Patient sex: M
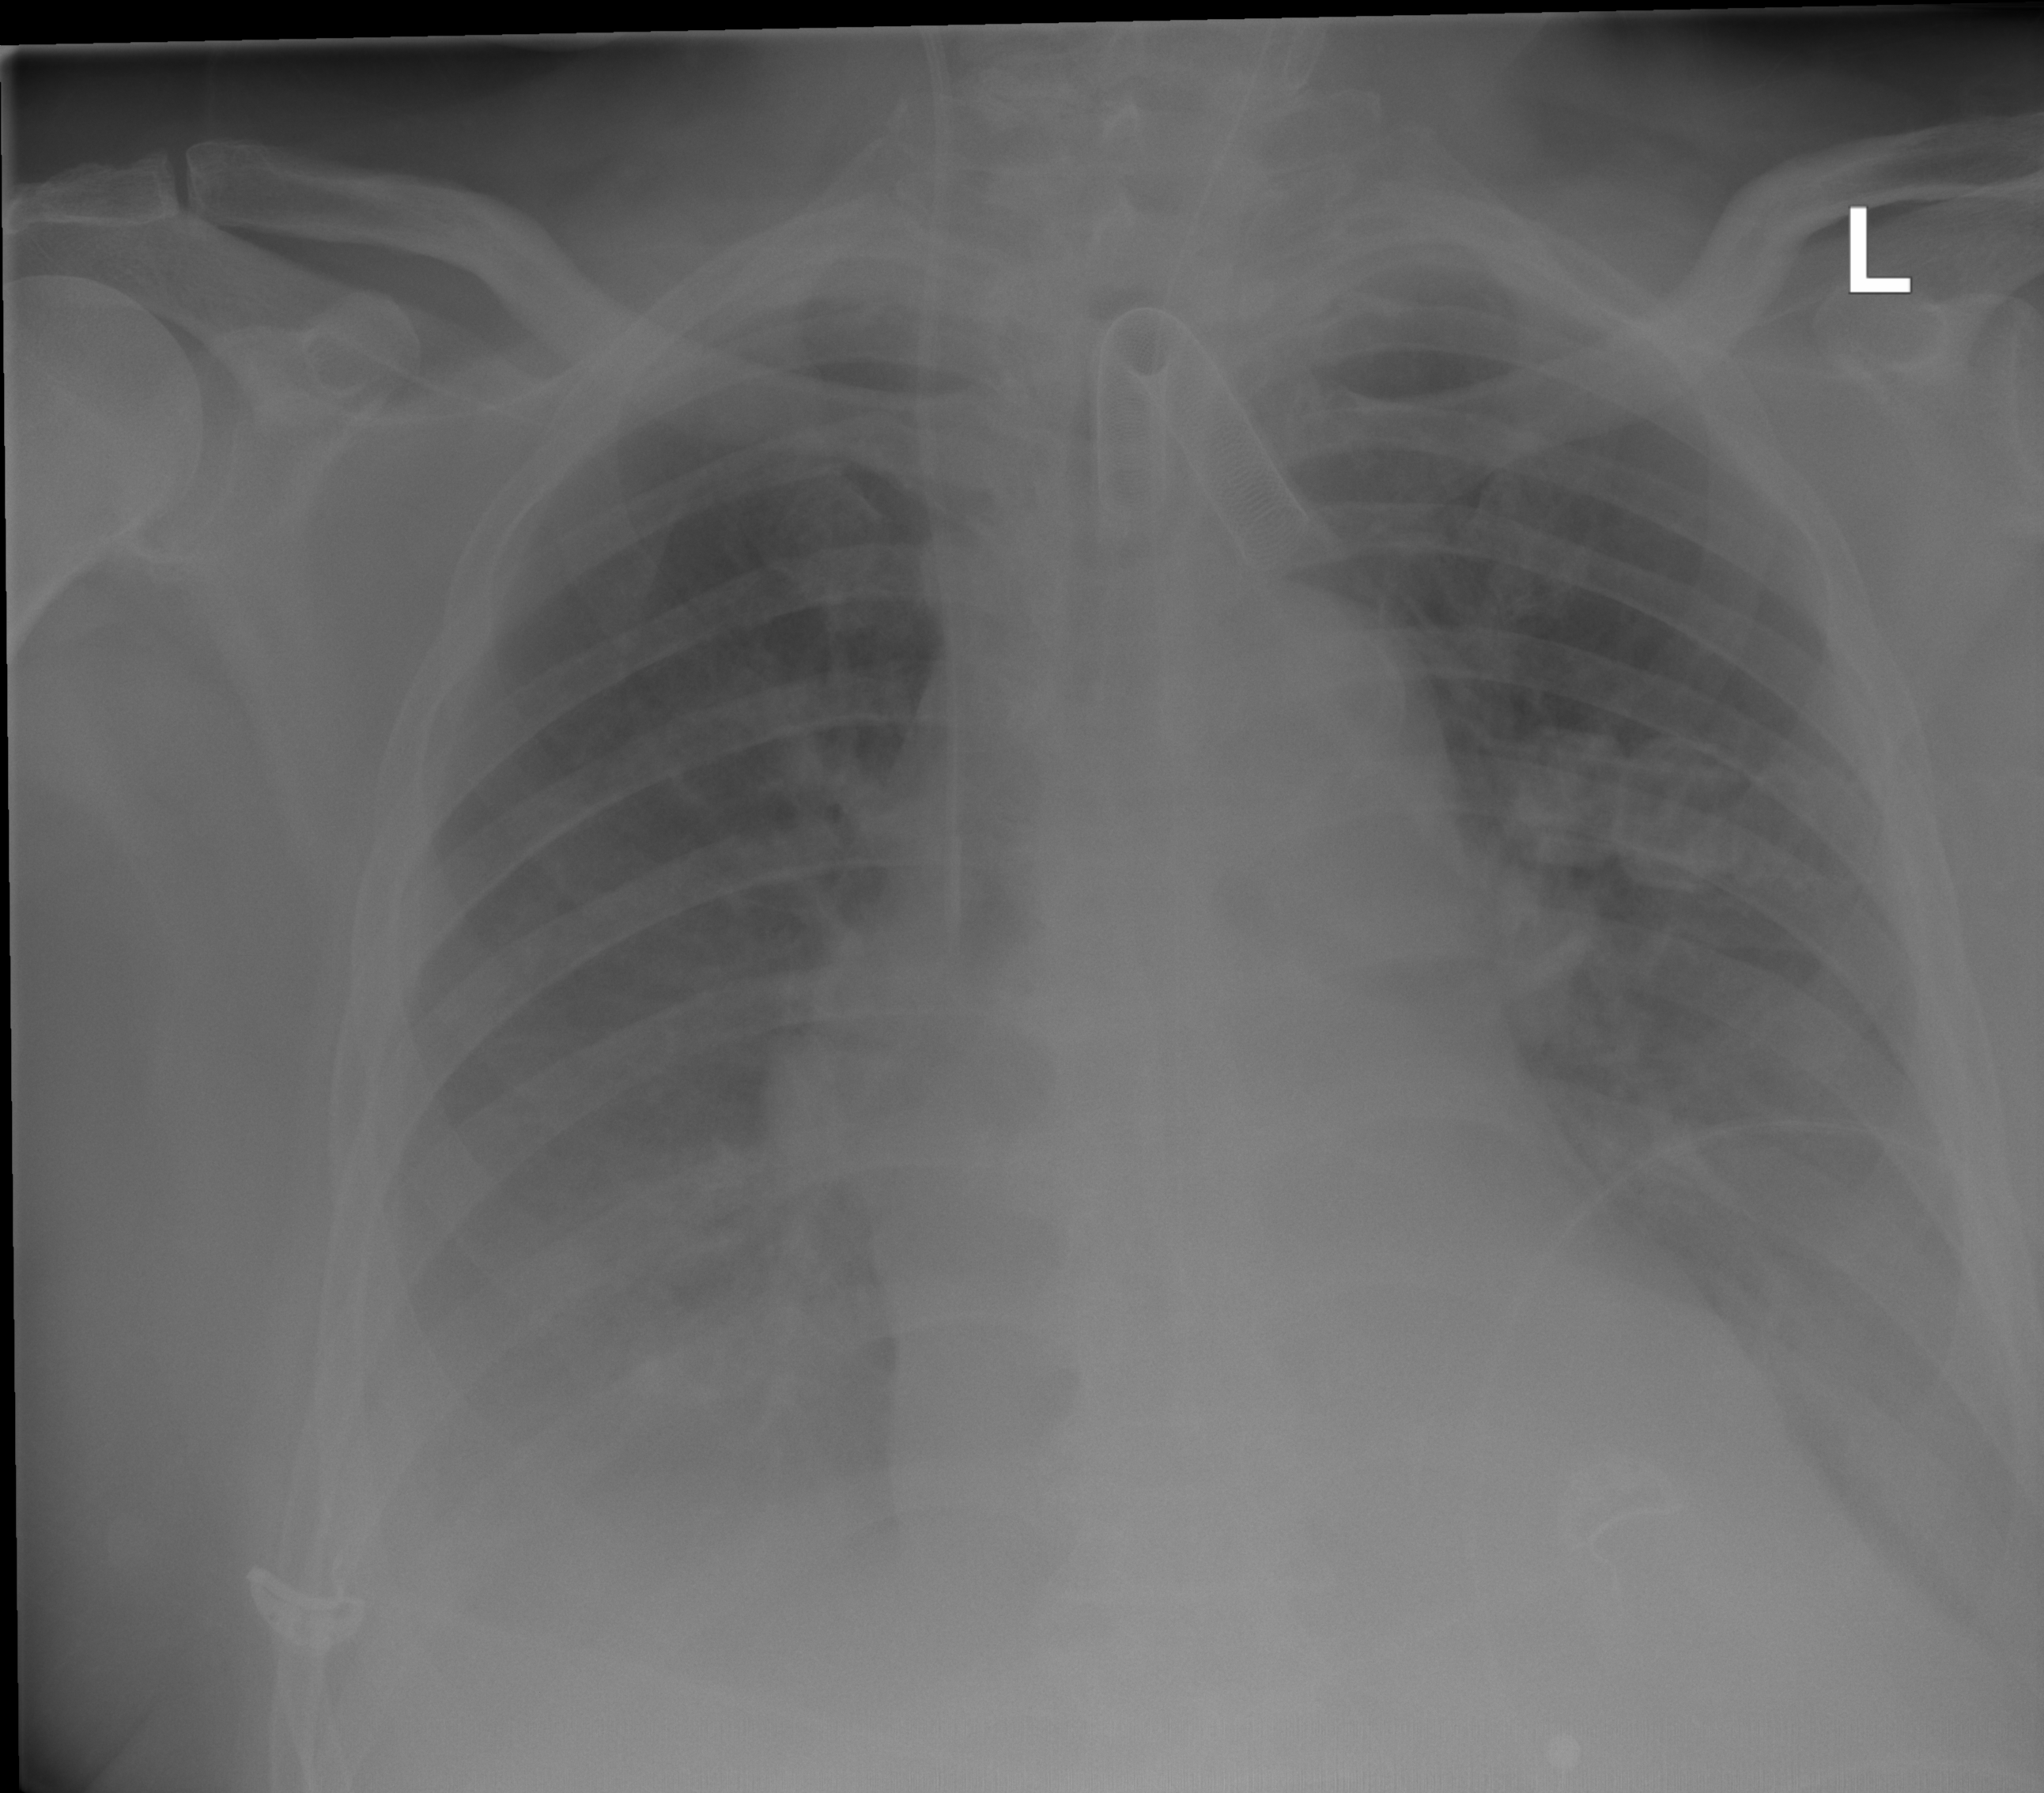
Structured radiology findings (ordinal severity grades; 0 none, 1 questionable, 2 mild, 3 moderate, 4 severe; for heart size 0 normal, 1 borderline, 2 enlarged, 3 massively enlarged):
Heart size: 2
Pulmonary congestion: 0
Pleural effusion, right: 2
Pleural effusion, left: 2
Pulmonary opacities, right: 3
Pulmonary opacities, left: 3
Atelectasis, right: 3
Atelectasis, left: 3